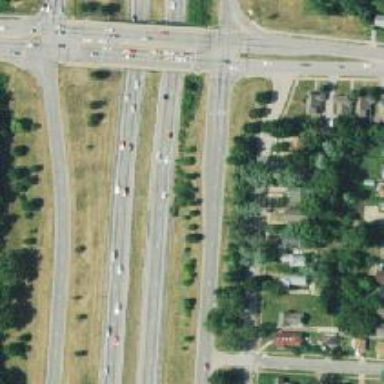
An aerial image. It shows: Trunk link highway.